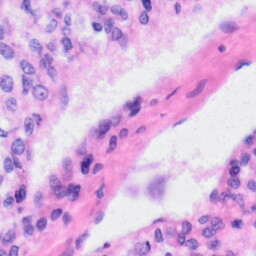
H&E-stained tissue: Liver